【题型】解答题　【知识点】平面几何　【难度】easy
如图, 在梯形 $ABCD$ 中, $AD // BC$, $AB = DC$, 点 $P$ 在四边形 $ABCD$ 内部, $PB = PC$, 连接 $PA$、$PD$。

(1) 求证：$\triangle APD$ 是等腰三角形；

(2) 已知点 $Q$ 在 $AB$ 上, 连接 $PQ$, 如果 $AP // CD$, $AQ = AP$, 求证：四边形 $AQPD$ 是平行四边形。
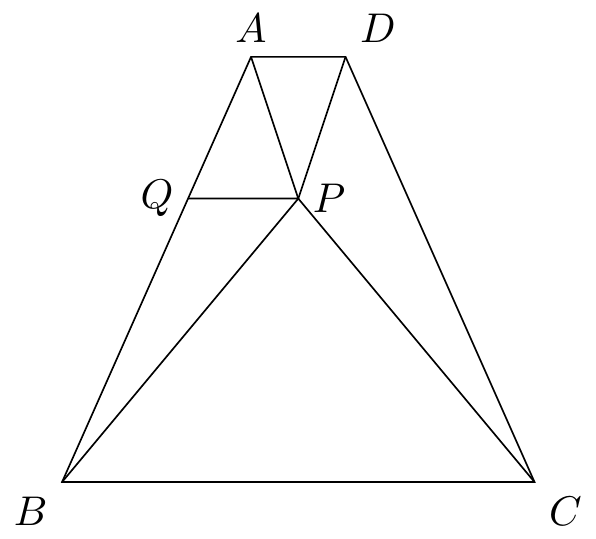
【解答】

解：(1) $\because AD // BC$, $AB = DC$,

$\therefore$ 梯形 $ABCD$ 是等腰梯形,

$\therefore \angle ABC = \angle DCB$,

$\because PB = PC$,

$\therefore \angle PBC = \angle PCB$,

$\therefore \angle ABP = \angle DCP$,

$\therefore \triangle ABP \cong \triangle DCP$ (SAS),

$\therefore AP = PD$,

即 $\triangle APD$ 是等腰三角形；

(2) 由(1)得 $PA = PD$,

$\therefore \angle PAD = \angle PDA$,

$\because AP // CD$,

$\therefore \angle PAD + \angle CDA = 180^\circ$,

$\because$ 四边形 $ABCD$ 是等腰梯形,

$\therefore \angle BAD = \angle CDA$,

$\therefore \angle PDA + \angle BAD = 180^\circ$,

$\therefore PD // AQ$,

$\because AQ = AP$, $AP = PD$,

$\therefore PD = AQ$,

$\therefore$ 四边形 $AQPD$ 是平行四边形。